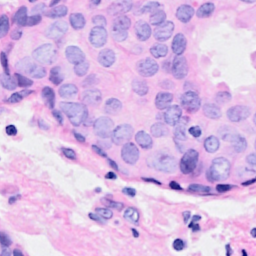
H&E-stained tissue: Breast